Question: I have the following view definition in my asp.net mvc website:
'''
<% Using Ajax.BeginForm("UsrCtlChangePassword", "User", Nothing, New AjaxOptions With {.UpdateTargetId = "resultDiv", .InsertionMode = InsertionMode.Replace, .HttpMethod = "Post"}, New With {.id = "myFormID"})%>
<%: Html.ValidationSummary(True, "Invalid details supplied.")%>
...View field definition in here
...
<% End Using%>
</div>
'''
So basically when the user enters invalid information (old password doesn't match) the whole page isn't refreshed just the targetdiv.
This works perfectly in my dev environment. The problem I have is that I have now deployed it to my web host server (softsys windows 2008 server) and it doesn't work upon the deployed server. It totally ignores the ajax insertion mode logic and just sends back the entire form.
Why would it be working in dev and not on the deployment server? I've checked all the dlls and scripts and everything seems to be there. Following is the dll's in my bin folder:

I've got the following keys set in my web.config (I changed the UnobtrusiveJavaScriptEnabled to true and it didnt make a difference):
'''
<add key="webpages:Version" value="1.0.0.0" />
<add key="ClientValidationEnabled" value="true" />
<add key="UnobtrusiveJavaScriptEnabled" value="false" />
'''
And this is the script links in my site.master:
'''
<link href="../../Content/Site.css" rel="stylesheet" type="text/css" />
<link href="<%: Url.Content("~/Content/themes/Redmond/jquery-ui.css")%>" rel="stylesheet" type="text/css" />
<script src="<%: Url.Content("~/Scripts/jquery-1.5.1.min.js") %>" type="text/javascript"></script>
<script src="<%: Url.Content("~/Scripts/modernizr-1.7.min.js") %>" type="text/javascript"></script>
<script src="<%: Url.Content("~/Scripts/jquery-ui-1.8.11.min.js") %>" type="text/javascript"></script>
<script src="<%: Url.Content("~/Scripts/jquery.cookie.js") %>" type="text/javascript"></script>
<script type="text/javascript" src="<%: Url.Content("~/Scripts/MicrosoftAjax.js") %>"></script>
<script type="text/javascript" src="<%: Url.Content("~/Scripts/MicrosoftMvcValidation.js") %>"></script>
<script type="text/javascript" src="<%: Url.Content("~/Scripts/MicrosoftMvcAjax.js") %>"></script>
'''
Any ideas?
Thanks in advance.
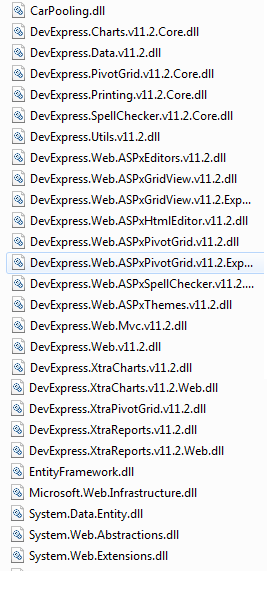
Answer: I worked it out, it ended up being that I needed to add the following lines to my site.master:
'''
<% Html.EnableClientValidation()%>
<% Html.EnableUnobtrusiveJavaScript(False)%>
'''
For some reason the keys I set in the web.config were being ignored when deployed to the webserver. As soon as I added these lines to the site master everything worked as it should.